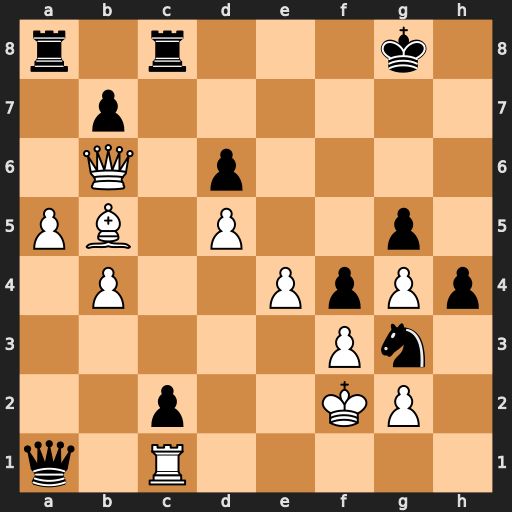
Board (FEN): r1r3k1/1p6/1Q1p4/PB1P2p1/1P2PpPp/5Pn1/2p2KP1/q1R5
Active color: w
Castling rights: -
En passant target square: -
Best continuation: Rxa1 c1=R Rxc1 Rxc1 Qxd6